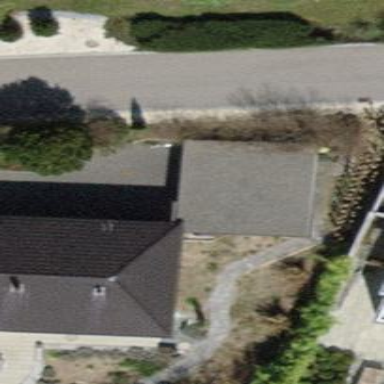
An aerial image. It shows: View of roof of building.